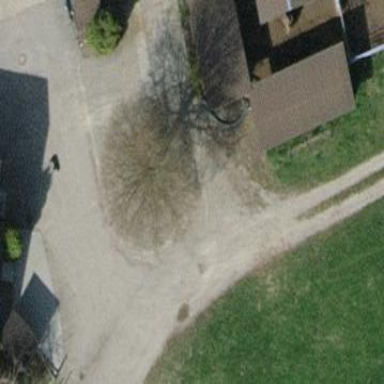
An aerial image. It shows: Farm building.